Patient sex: M
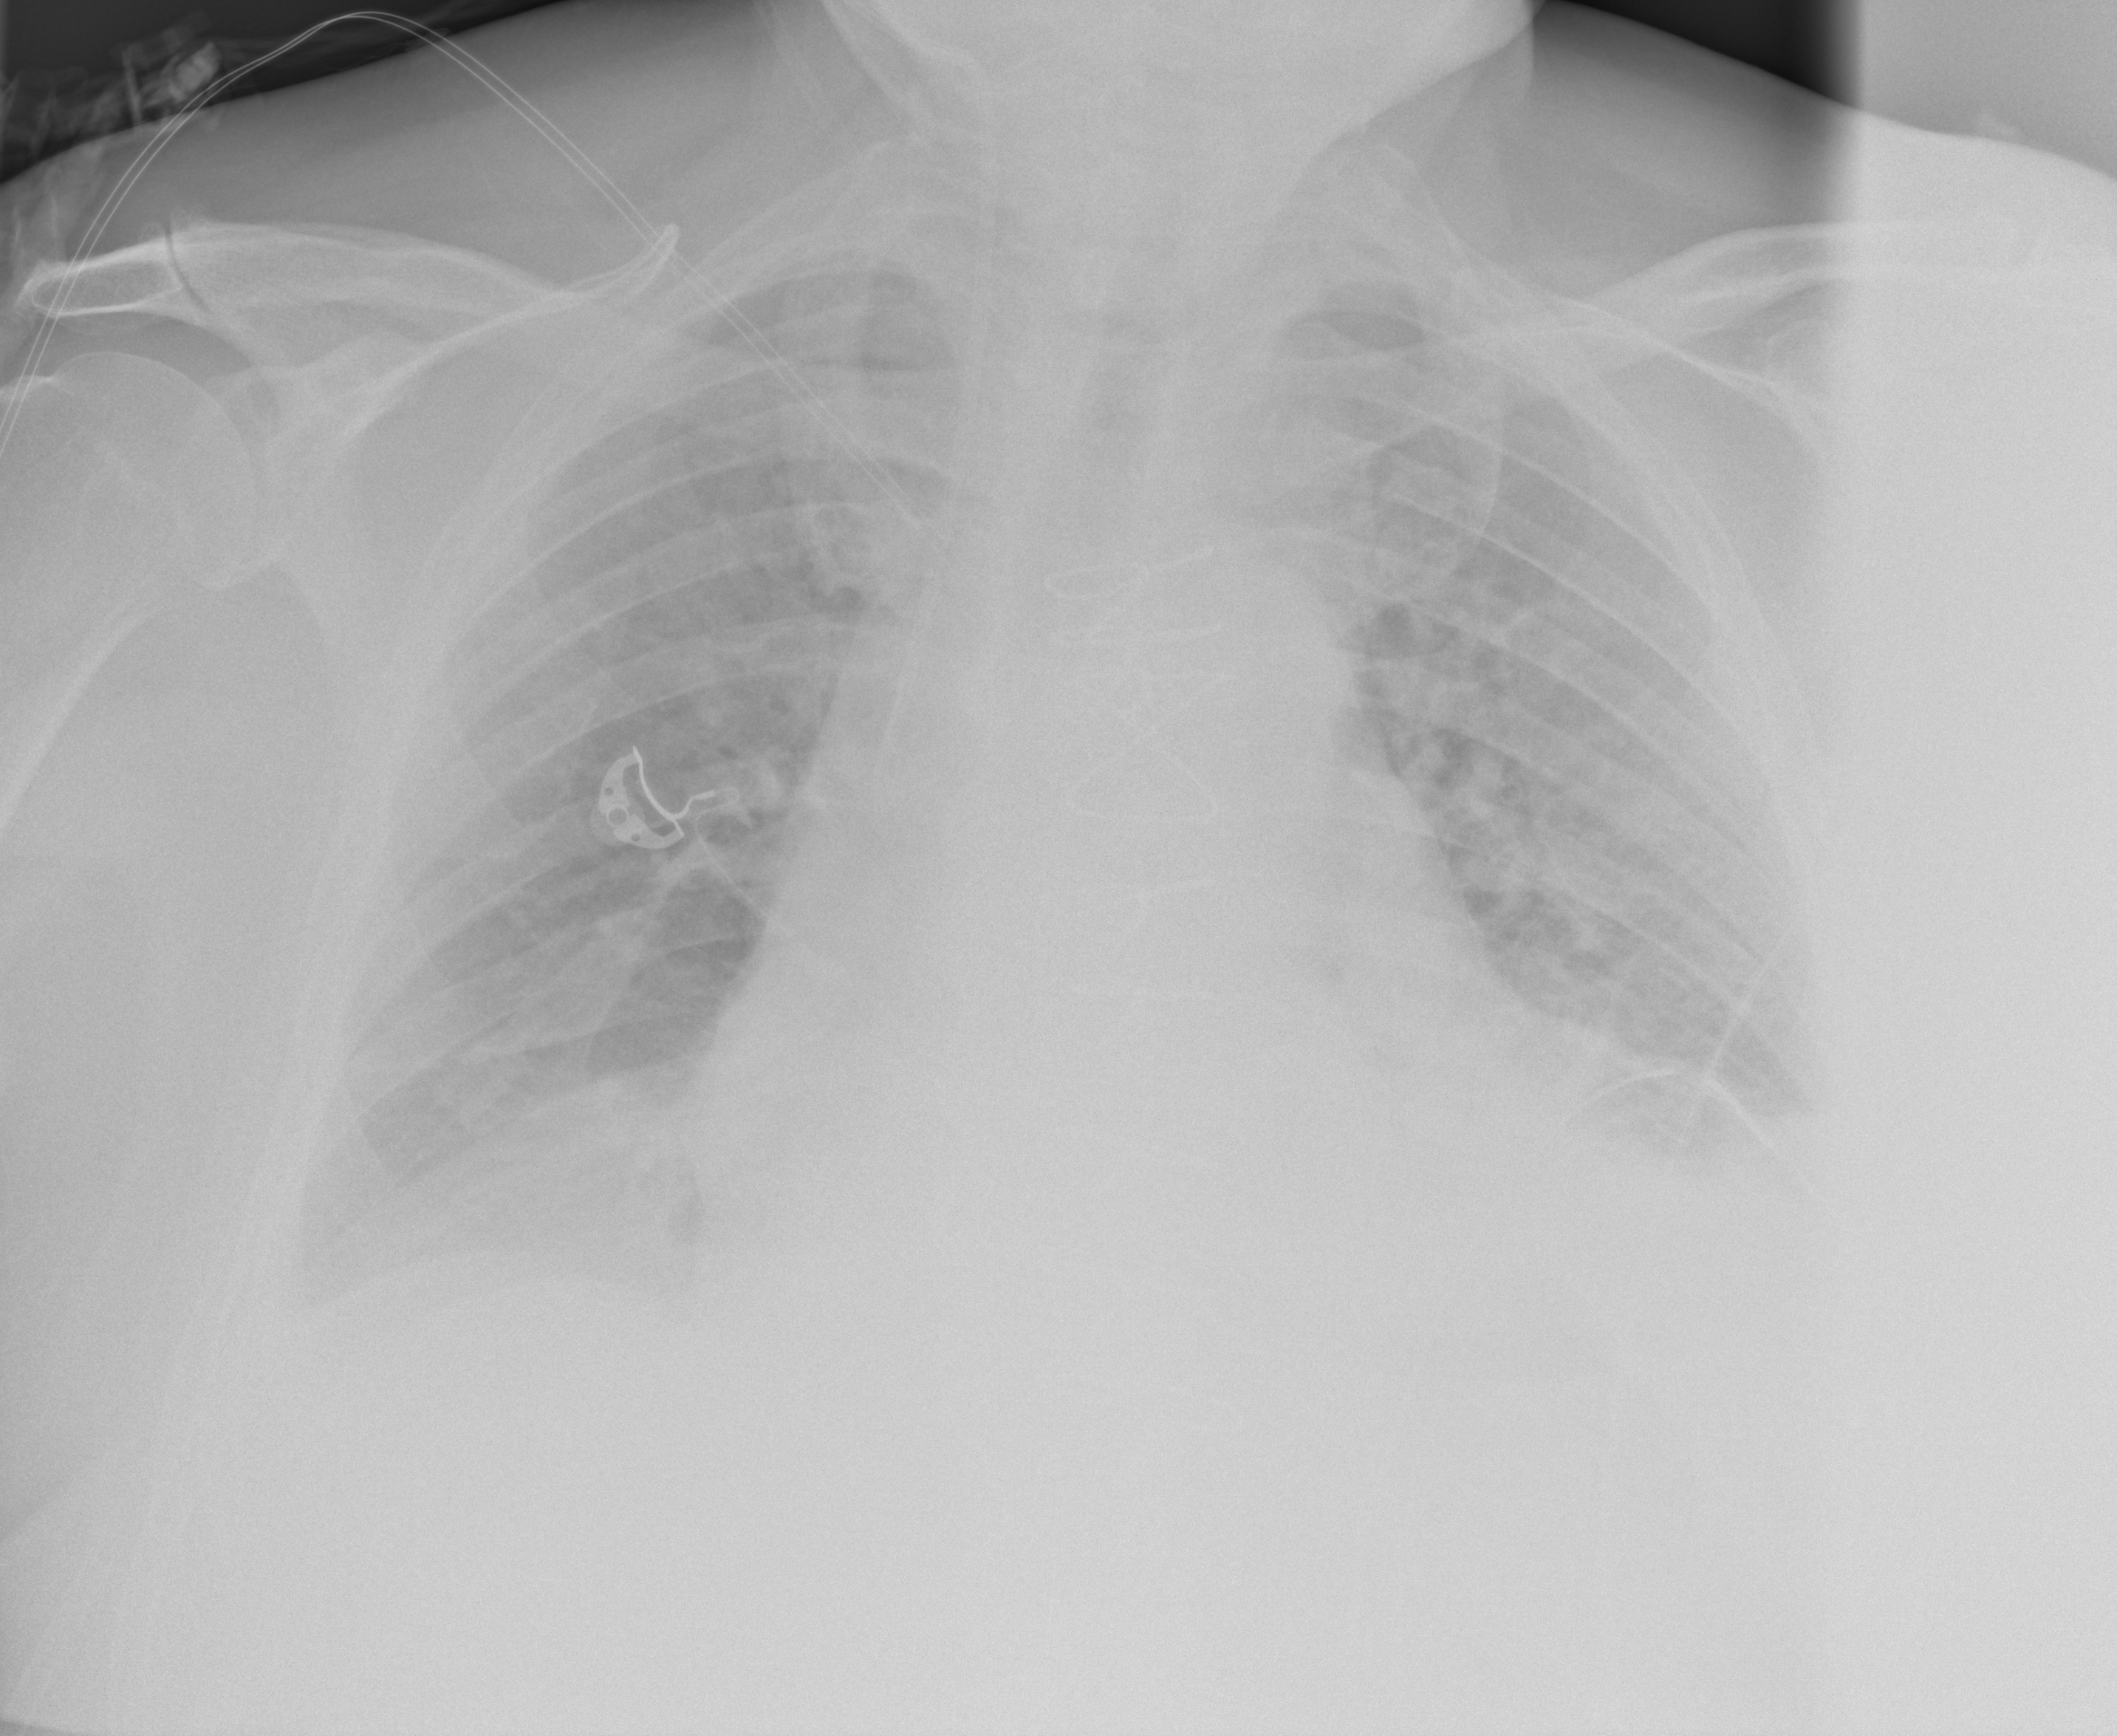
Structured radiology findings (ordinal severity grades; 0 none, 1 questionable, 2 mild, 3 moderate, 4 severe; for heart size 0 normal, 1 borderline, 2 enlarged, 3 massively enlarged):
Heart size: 2
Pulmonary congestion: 2
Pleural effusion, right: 2
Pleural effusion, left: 3
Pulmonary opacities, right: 2
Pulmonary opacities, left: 2
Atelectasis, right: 2
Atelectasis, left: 2